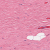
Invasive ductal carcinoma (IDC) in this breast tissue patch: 0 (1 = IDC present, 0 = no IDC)